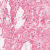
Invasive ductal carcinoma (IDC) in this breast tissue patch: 0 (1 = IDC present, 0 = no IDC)